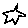
Label: star